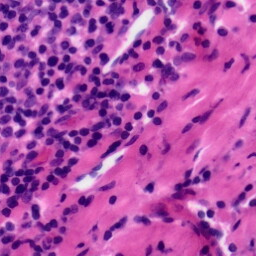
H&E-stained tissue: Tonsil